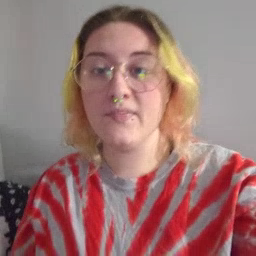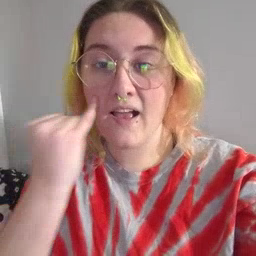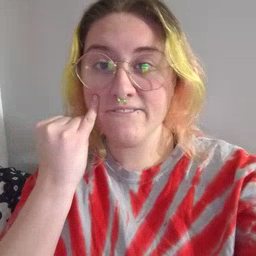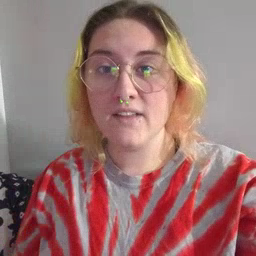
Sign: if